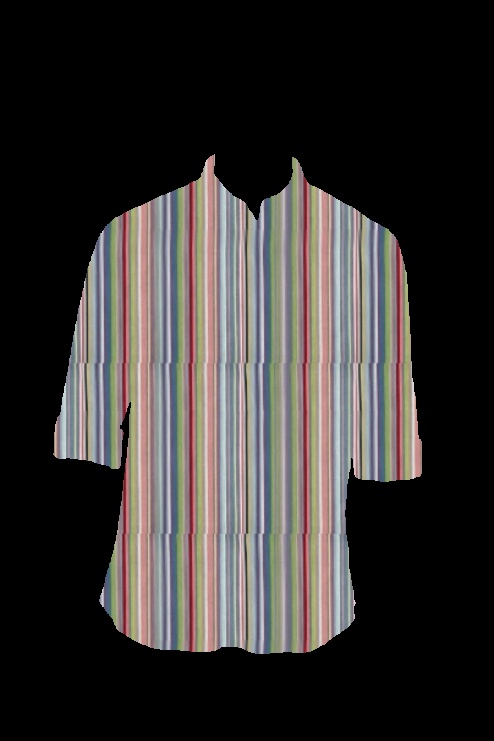
multi stripe tee